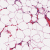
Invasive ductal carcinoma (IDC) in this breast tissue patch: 0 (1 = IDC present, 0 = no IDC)